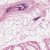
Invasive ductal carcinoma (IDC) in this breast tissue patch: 0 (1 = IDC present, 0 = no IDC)